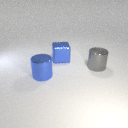
large gray metal cylinder to the right of large blue metal cube